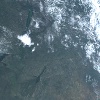
Label: land